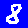
Digit: 8